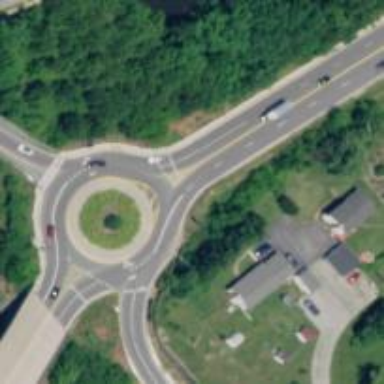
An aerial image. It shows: Secondary road with asphalt surface leading to roundabout.